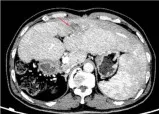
Results of multi-phase CT scans can be evaluated after different periods of conversion therapy. The red arrow indicates an intrahepatic tumor. (G) CT image after preoperation in the period of the portal vein phase.
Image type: radiology (ct)